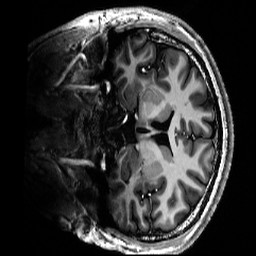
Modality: T1w
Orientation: coronal
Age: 22
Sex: male
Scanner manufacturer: siemens
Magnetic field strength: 6.98 T
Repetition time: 6 s
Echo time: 0.00299 s